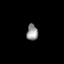
Tissue: skin
Cell type: Epithelial cells
Senescence score: 0.2703
Nuclear area (px): 175
Mean DAPI intensity: 148.171